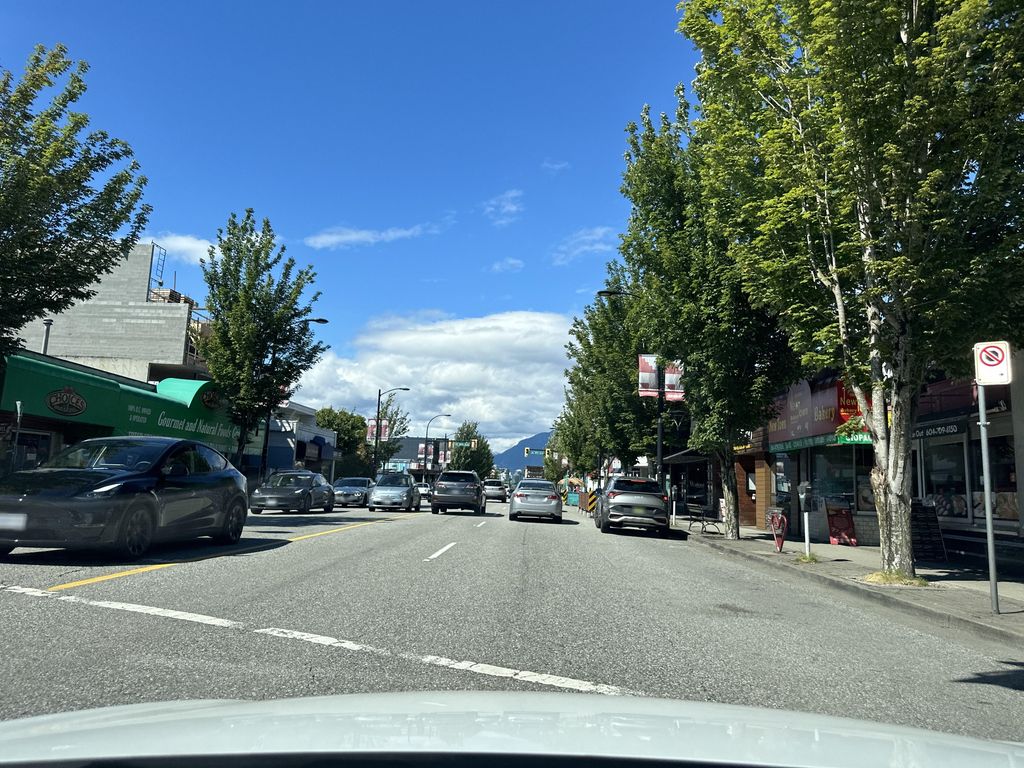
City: vancouver